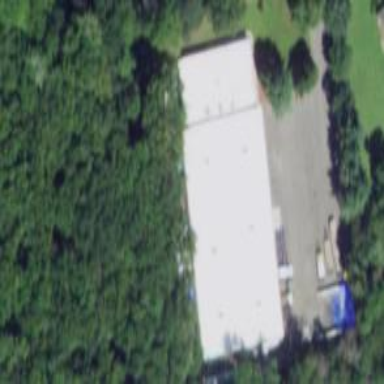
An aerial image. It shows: Industrial building.